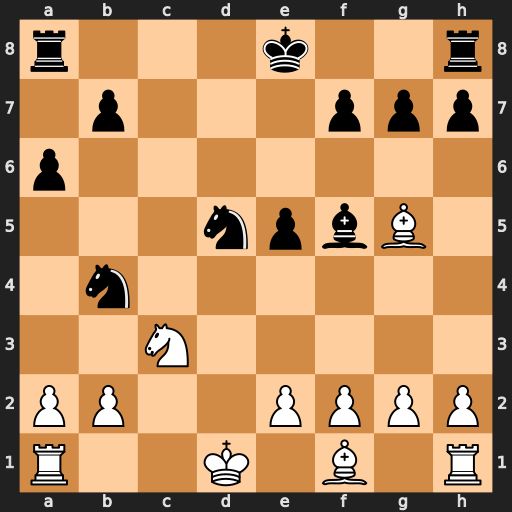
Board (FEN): r3k2r/1p3ppp/p7/3npbB1/1n6/2N5/PP2PPPP/R2K1B1R
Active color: w
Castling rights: kq
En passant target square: -
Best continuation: e4 Nxc3+ bxc3